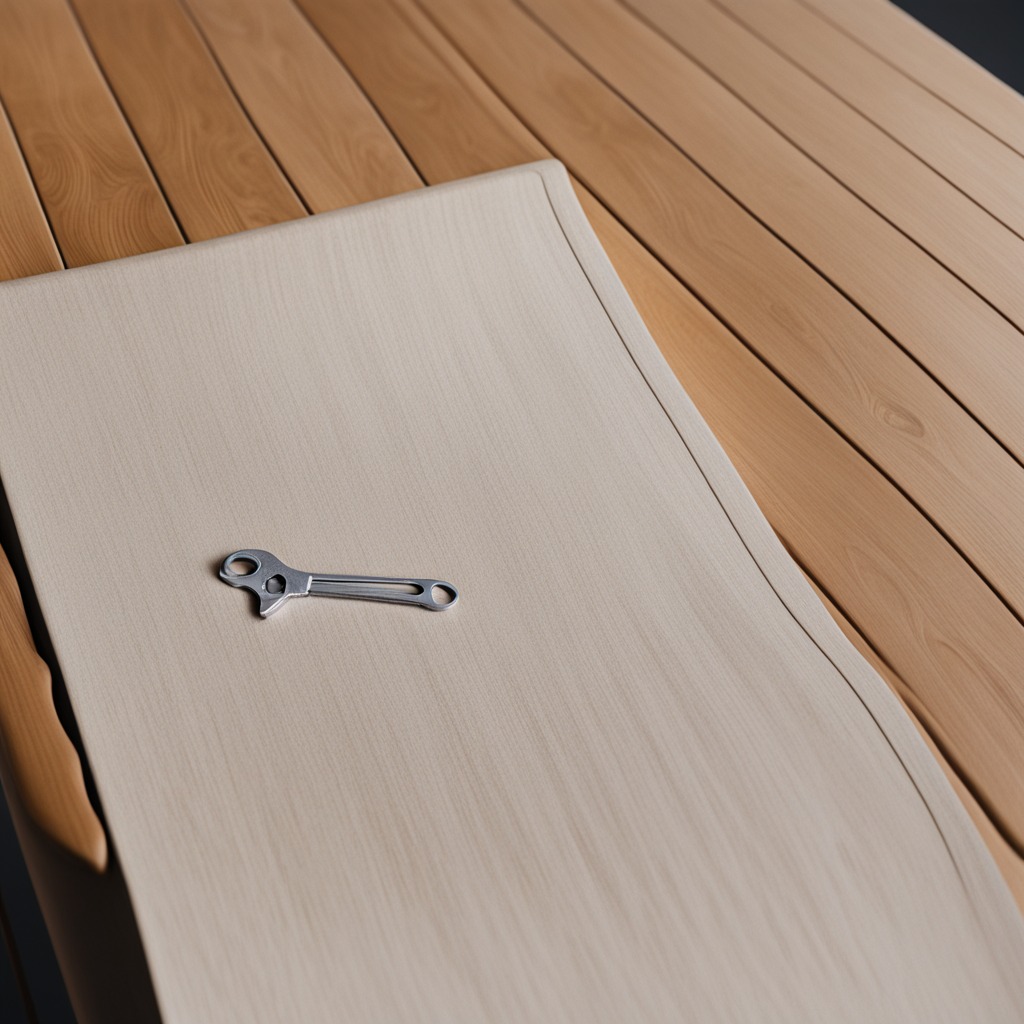
An wrench lies on a wooden table in an outdoor workshop during daytime bright natural light soft shadows worn but beneath the cloth.